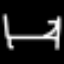
Label: bed